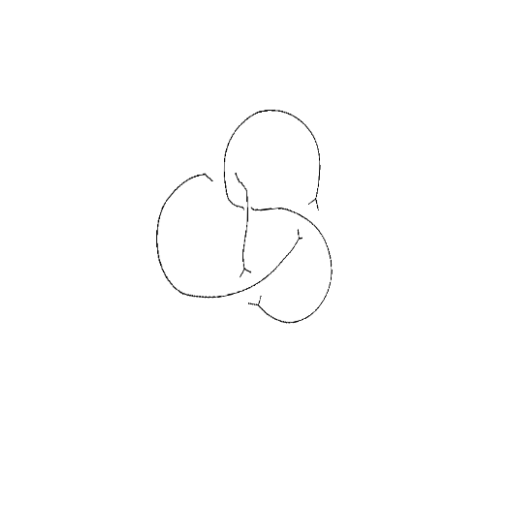
Crossing number: 4